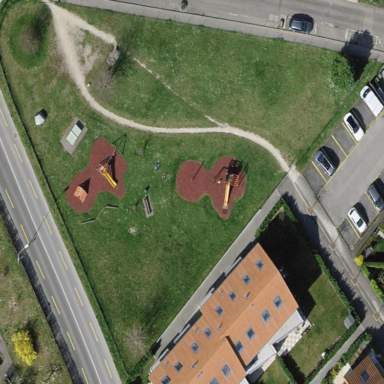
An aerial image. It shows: Playground area for leisure activities on the land.